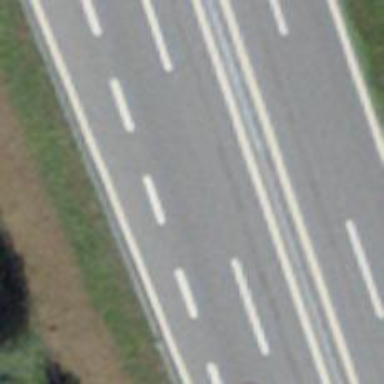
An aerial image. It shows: Asphalt motorway of trunk classification.